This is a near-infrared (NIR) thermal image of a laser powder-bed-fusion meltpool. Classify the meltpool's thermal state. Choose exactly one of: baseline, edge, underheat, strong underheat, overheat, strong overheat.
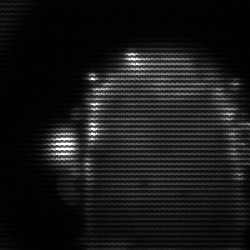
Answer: baseline